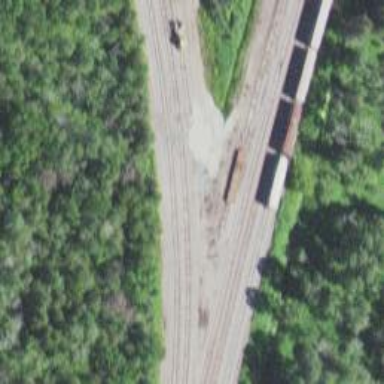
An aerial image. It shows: Railway siding for service.